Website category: auto
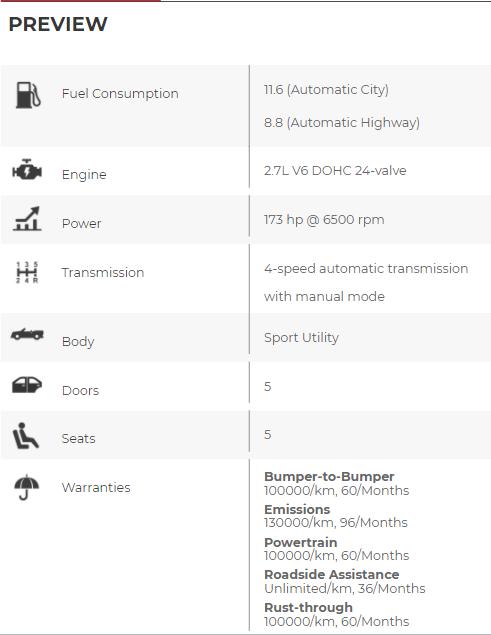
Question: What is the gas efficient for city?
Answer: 11.6 (Automatic City)

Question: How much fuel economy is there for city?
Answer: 11.6 (Automatic City)

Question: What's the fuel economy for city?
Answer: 11.6 (Automatic City)

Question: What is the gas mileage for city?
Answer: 11.6 (Automatic City)

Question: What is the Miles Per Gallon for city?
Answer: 11.6 (Automatic City)

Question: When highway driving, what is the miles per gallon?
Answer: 8.8 (Automatic Highway)

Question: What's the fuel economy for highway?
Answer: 8.8 (Automatic Highway)

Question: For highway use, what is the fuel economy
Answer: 8.8 (Automatic Highway)

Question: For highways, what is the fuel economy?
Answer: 8.8 (Automatic Highway)

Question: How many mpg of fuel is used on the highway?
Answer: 8.8 (Automatic Highway)

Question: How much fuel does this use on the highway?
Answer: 8.8 (Automatic Highway)

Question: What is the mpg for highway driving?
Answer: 8.8 (Automatic Highway)

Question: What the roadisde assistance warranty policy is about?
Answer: Unlimited/km, 36/Months

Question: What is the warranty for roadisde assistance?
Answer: Unlimited/km, 36/Months

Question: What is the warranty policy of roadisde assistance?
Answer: Unlimited/km, 36/Months

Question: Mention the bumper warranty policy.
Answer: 100000/km, 60/Months

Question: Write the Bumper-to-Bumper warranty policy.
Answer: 100000/km, 60/Months

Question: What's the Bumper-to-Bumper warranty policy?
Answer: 100000/km, 60/Months

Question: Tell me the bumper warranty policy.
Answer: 100000/km, 60/Months

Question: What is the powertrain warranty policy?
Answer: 100000/km, 60/Months

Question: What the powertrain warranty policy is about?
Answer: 100000/km, 60/Months

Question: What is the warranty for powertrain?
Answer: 100000/km, 60/Months